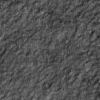
Atmospheric dust classification: not_dusty